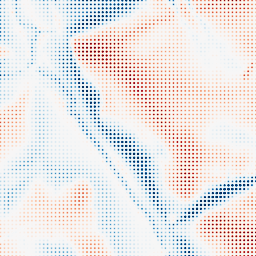
Category: multiscale
Decomposition family: dog_multiscale
Decomposition parameters: sigma_ratio: 2
n_scales: 4
base_sigma: 1
Upsampling method: sinc_blackman
Upsampling parameters: scale: 8
kernel_size: 4
Upsampling scale: 8